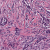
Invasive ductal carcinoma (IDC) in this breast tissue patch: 1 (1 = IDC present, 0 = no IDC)